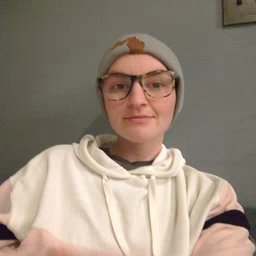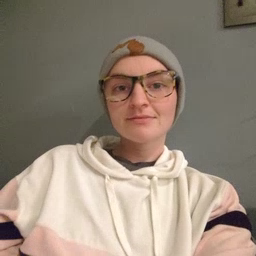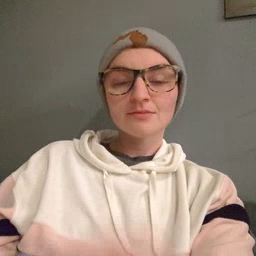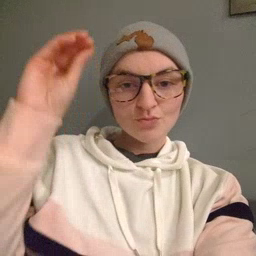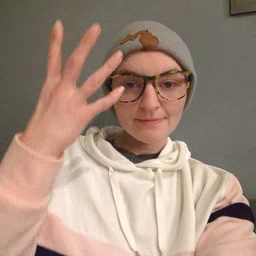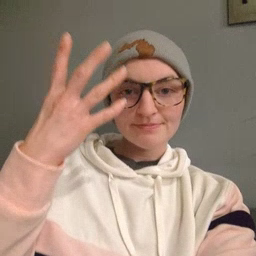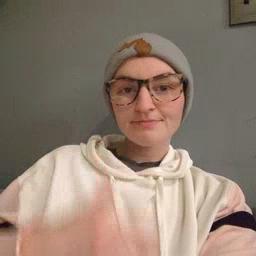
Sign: sun